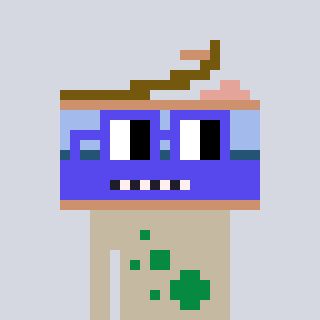
a pixel art character with square blue glasses, a canned ham-shaped head and a bege-colored body on a cool background